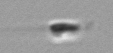
Label: flagellate_morphotype3